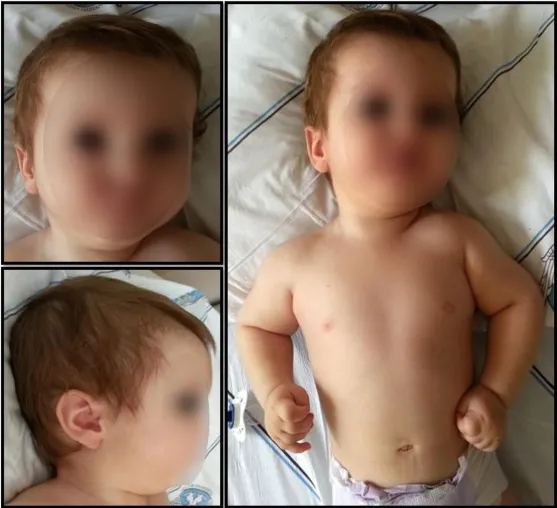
(B) Physical appearance of the patient (posteriorly rotated ears, low nasal bridge, flat nose, retromicrognathia, hypertelorism).
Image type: medical_photograph (skin_photograph)